Question: Screenshot:

I populated the above menu in screenshot using below code, but silly me I can't figure out how can I create click event on each subitem since they don't have property name? :S My intention is to click, let say, "Do and Do", then the file will be opened using 'Process.Start(filename);'. Please bear with me as I am very new to programming. :| Thank you so much!
'''
private void loadViewTemplates(string path)
{
foreach (string file in Directory.GetFiles(path, "*.txt"))
{
ToolStripItem subItem = new ToolStripMenuItem();
subItem.Text = Path.GetFileNameWithoutExtension(file);
viewTemplatesToolStripMenuItem.DropDownItems.Add(subItem);
}
}
'''
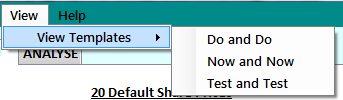
Answer: Try stubbing out the click procedure. The sender would be the menu item that was clicked:
'''
private void MenuClicked(object sender, EventArgs e) {
MessageBox.Show("Clicked on " + ((ToolStripMenuItem)sender).Text);
}
'''
Then wire up the click event for each menu:
'''
ToolStripItem subItem = new ToolStripMenuItem();
subItem.Click += MenuClicked;
subItem.Text = Path.GetFileNameWithoutExtension(file);
viewTemplatesToolStripMenuItem.DropDownItems.Add(subItem);
'''